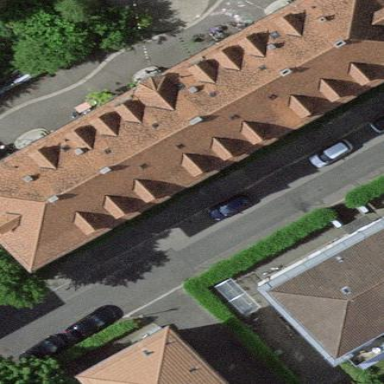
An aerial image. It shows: Hipped roof on apartment building.